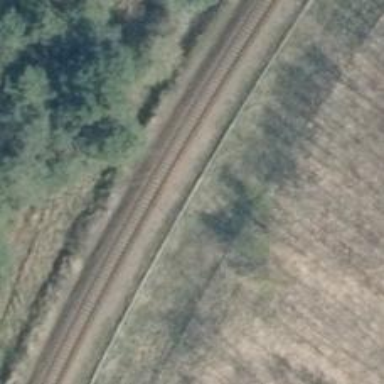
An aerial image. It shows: Railway milestone.